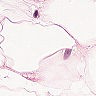
Metastatic tissue present: no